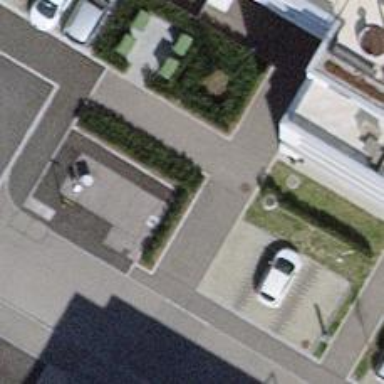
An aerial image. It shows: Bollard.